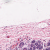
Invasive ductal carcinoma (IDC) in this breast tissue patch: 0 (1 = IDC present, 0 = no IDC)